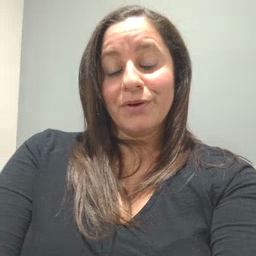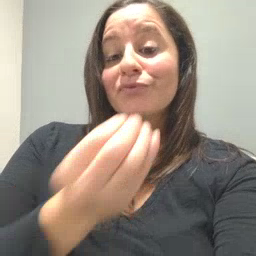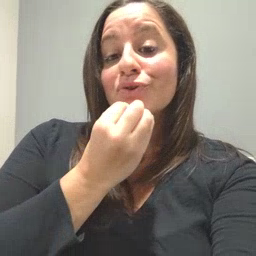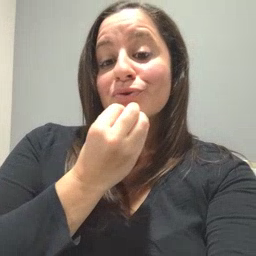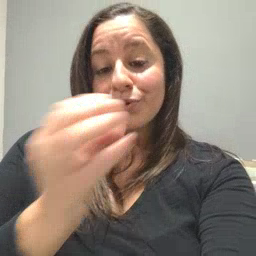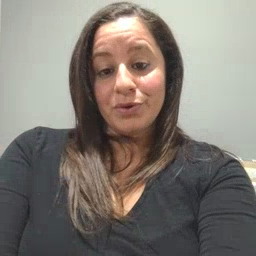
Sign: food